Question: Am trying to make 'CSS' of gradient for following image

just forget about the menu i need only the gradient since its little hard to get color code i tried this ..
'''
body, html {
width: 100%;
height: 100%;
margin: 0;
background: -webkit-radial-gradient(center, ellipse, #2D84A7 5%, #0D354E);
background: -moz-radial-gradient(center, ellipse, #2D84A7 5%, #0D354E);
background: radial-gradient(center, ellipse, #2D84A7 5%, #0D354E);
}
'''
can anyone help me to get above color and style
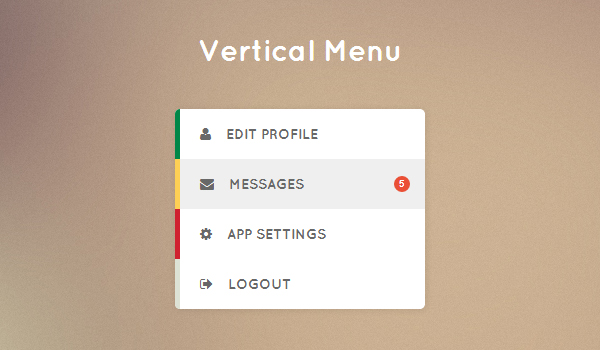
Answer: Try this:
'''
body, html {
width: 100%;
height: 100%;
margin: 0;
background: -webkit-radial-gradient(top left, ellipse, #917871 0%, #c7ac8f);
background: -moz-radial-gradient(top left, ellipse, #917871 0%, #c7ac8f);
background: radial-gradient(top left, ellipse, #917871 0%, #c7ac8f);
background-attachment: fixed;
}
.speckle {
background-image: url(data:image/png;base64,iVBORw0KGgoAAAANSUhEUgAAADIAAAAyCAMAAAAp4XiDAAAAUVBMVEWFhYWDg4N3d3dtbW17e3t1dXWBgYGHh4d5eXlzc3OLi4ubm5uVlZWPj4+NjY19fX2JiYl/f39ra2uRkZGZmZlpaWmXl5dvb29xcXGTk5NnZ2c8TV1mAAAAG3RSTlNAQEBAQEBAQEBAQEBAQEBAQEBAQEBAQEBAQEAvEOwtAAAFVklEQVR4XpWWB67c2BUFb3g557T/hRo9/WUMZHlgr4Bg8Z4qQgQJlHI4A8SzFVrapvmTF9O7dmYRFZ60YiBhJRCgh1FYhiLAmdvX0CzTOpNE77ME0Zty/nWWzchDtiqrmQDeuv3powQ5ta2eN0FY0InkqDD73lT9c9lEzwUNqgFHs9VQce3TVClFCQrSTfOiYkVJQBmpbq2L6iZavPnAPcoU0dSw0SUTqz/GtrGuXfbyyBniKykOWQWGqwwMA7QiYAxi+IlPdqo+hYHnUt5ZPfnsHJyNiDtnpJyayNBkF6cWoYGAMY92U2hXHF/C1M8uP/ZtYdiuj26UdAdQQSXQErwSOMzt/XWRWAz5GuSBIkwG1H3FabJ2OsUOUhGC6tK4EMtJO0ttC6IBD3kM0ve0tJwMdSfjZo+EEISaeTr9P3wYrGjXqyC1krcKdhMpxEnt5JetoulscpyzhXN5FRpuPHvbeQaKxFAEB6EN+cYN6xD7RYGpXpNndMmZgM5Dcs3YSNFDHUo2LGfZuukSWyUYirJAdYbF3MfqEKmjM+I2EfhA94iG3L7uKrR+GdWD73ydlIB+6hgref1QTlmgmbM3/LeX5GI1Ux1RWpgxpLuZ2+I+IjzZ8wqE4nilvQdkUdfhzI5QDWy+kw5Wgg2pGpeEVeCCA7b85BO3F9DzxB3cdqvBzWcmzbyMiqhzuYqtHRVG2y4x+KOlnyqla8AoWWpuBoYRxzXrfKuILl6SfiWCbjxoZJUaCBj1CjH7GIaDbc9kqBY3W/Rgjda1iqQcOJu2WW+76pZC9QG7M00dffe9hNnseupFL53r8F7YHSwJWUKP2q+k7RdsxyOB11n0xtOvnW4irMMFNV4H0uqwS5ExsmP9AxbDTc9JwgneAT5vTiUSm1E7BSflSt3bfa1tv8Di3R8n3Af7MNWzs49hmauE2wP+ttrq+AsWpFG2awvsuOqbipWHgtuvuaAE+A1Z/7gC9hesnr+7wqCwG8c5yAg3AL1fm8T9AZtp/bbJGwl1pNrE7RuOX7PeMRUERVaPpEs+yqeoSmuOlokqw49pgomjLeh7icHNlG19yjs6XXOMedYm5xH2YxpV2tc0Ro2jJfxC50ApuxGob7lMsxfTbeUv07TyYxpeLucEH1gNd4IKH2LAg5TdVhlCafZvpskfncCfx8pOhJzd76bJWeYFnFciwcYfubRc12Ip/ppIhA1/mSZ/RxjFDrJC5xifFjJpY2Xl5zXdguFqYyTR1zSp1Y9p+tktDYYSNflcxI0iyO4TPBdlRcpeqjK/piF5bklq77VSEaA+z8qmJTFzIWiitbnzR794USKBUaT0NTEsVjZqLaFVqJoPN9ODG70IPbfBHKK+/q/AWR0tJzYHRULOa4MP+W/HfGadZUbfw177G7j/OGbIs8TahLyynl4X4RinF793Oz+BU0saXtUHrVBFT/DnA3ctNPoGbs4hRIjTok8i+algT1lTHi4SxFvONKNrgQFAq2/gFnWMXgwffgYMJpiKYkmW3tTg3ZQ9Jq+f8XN+A5eeUKHWvJWJ2sgJ1Sop+wwhqFVijqWaJhwtD8MNlSBeWNNWTa5Z5kPZw5+LbVT99wqTdx29lMUH4OIG/D86ruKEauBjvH5xy6um/Sfj7ei6UUVk4AIl3MyD4MSSTOFgSwsH/QJWaQ5as7ZcmgBZkzjjU1UrQ74ci1gWBCSGHtuV1H2mhSnO3Wp/3fEV5a+4wz//6qy8JxjZsmxxy5+4w9CDNJY09T072iKG0EnOS0arEYgXqYnXcYHwjTtUNAcMelOd4xpkoqiTYICWFq0JSiPfPDQdnt+4/wuqcXY47QILbgAAAABJRU5ErkJggg==);
background-repeat: repeat;
opacity: 0.5;
position: absolute;
display: block;
width: 100%;
height: 100%;
}
'''
'''
<div class="speckle"></div>
'''
Noise data URI borrowed from <URL>.